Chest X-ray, PA view. Patient: 58 years old, sex M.
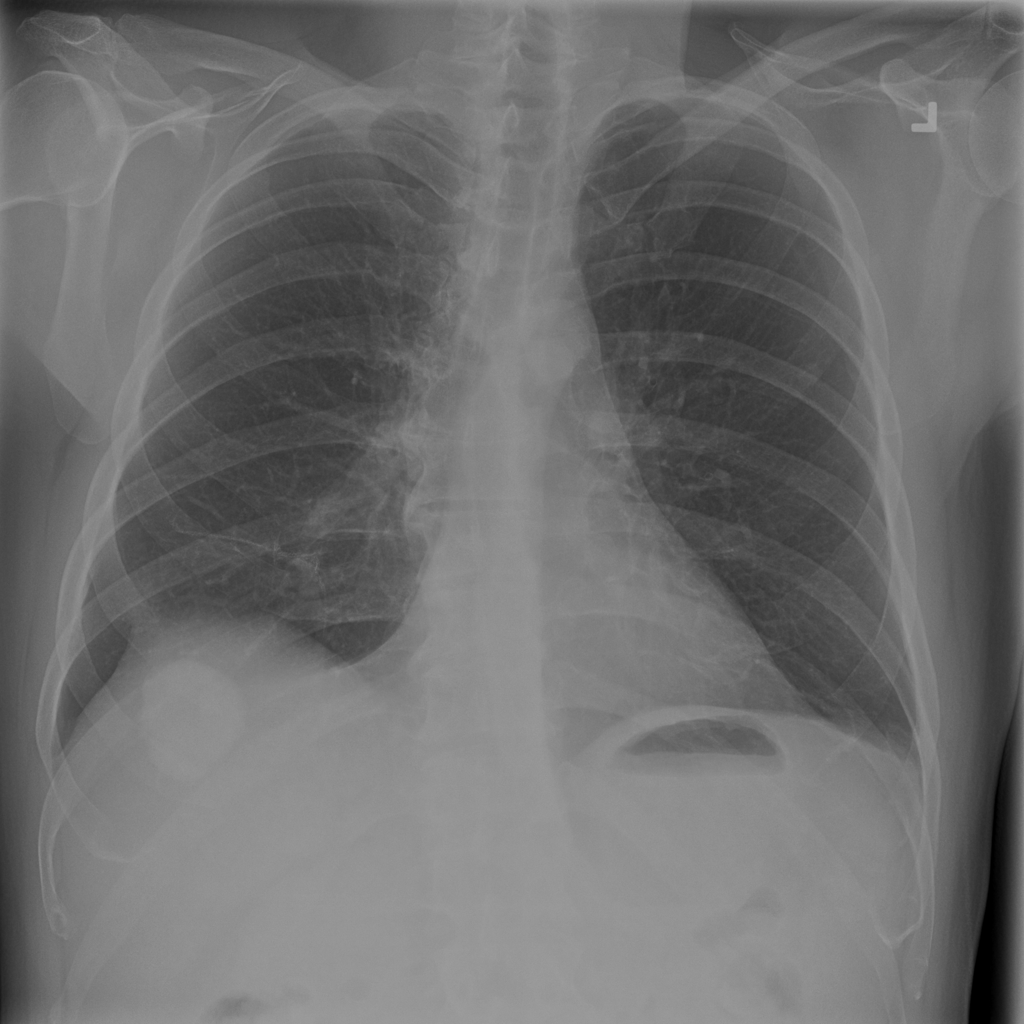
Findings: Atelectasis, Mass, Nodule